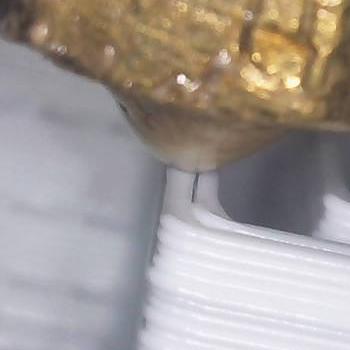
Flow rate: 84%